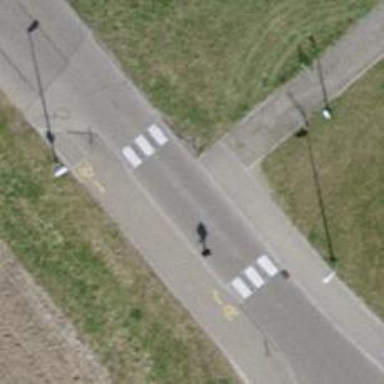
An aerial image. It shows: Marked crossing on cycleway road.